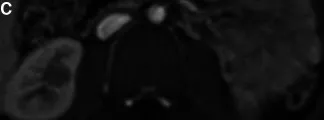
Upper abdominal computed tomography showed a slightly dense nodular occupancy in the lower pole of the right kidney. (C) MRI showed a circular nodal shadow on the lower pole of the right kidney.
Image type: radiology (mri)